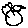
Label: bird